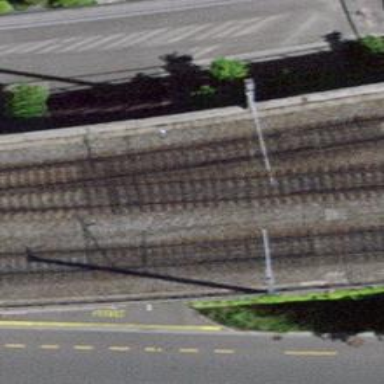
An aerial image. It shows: Railway bridge with electrified contact lines. This bridge is part of railway siding.